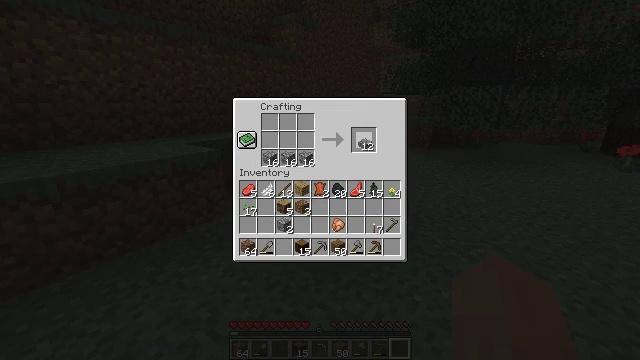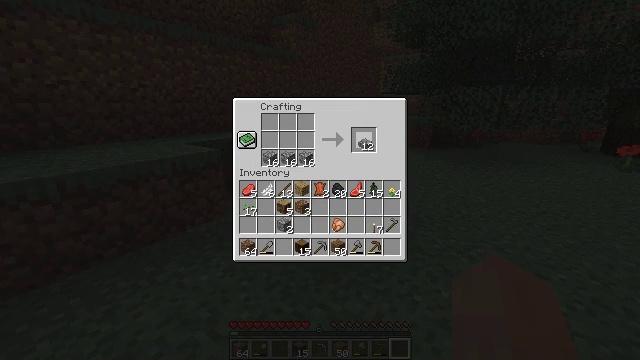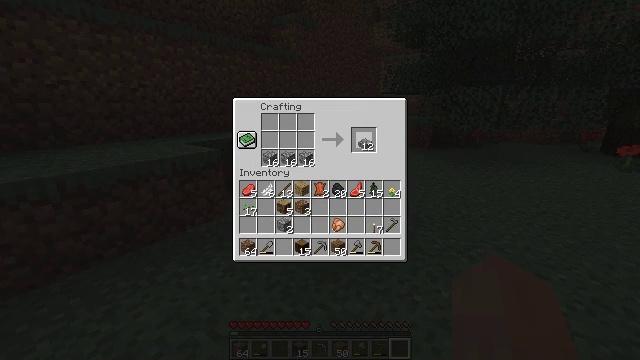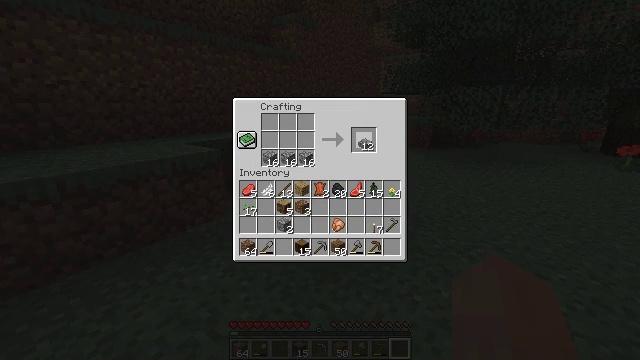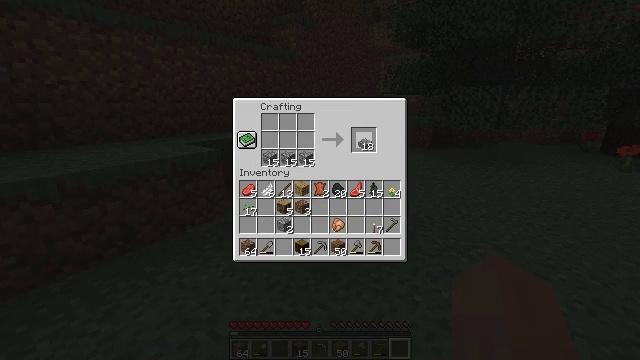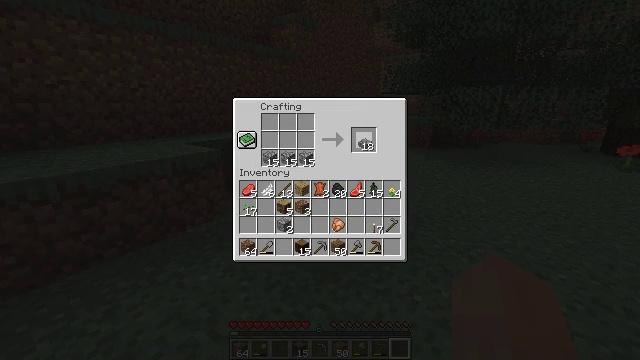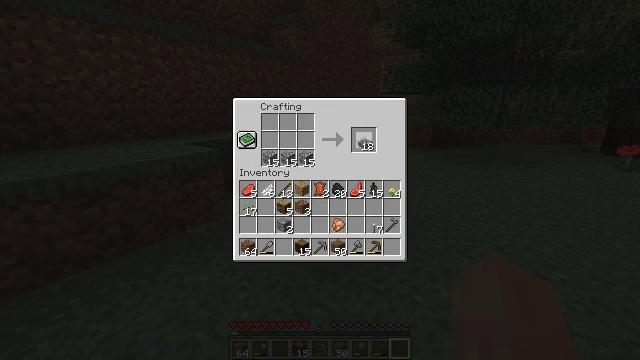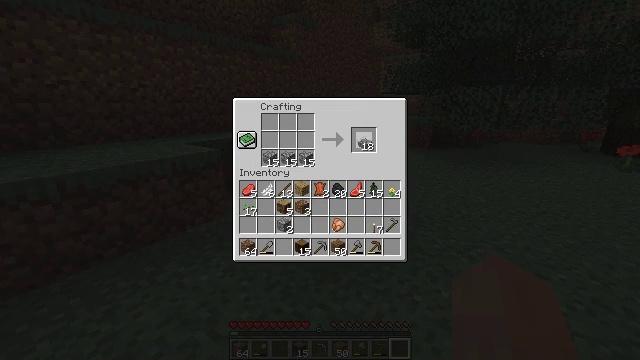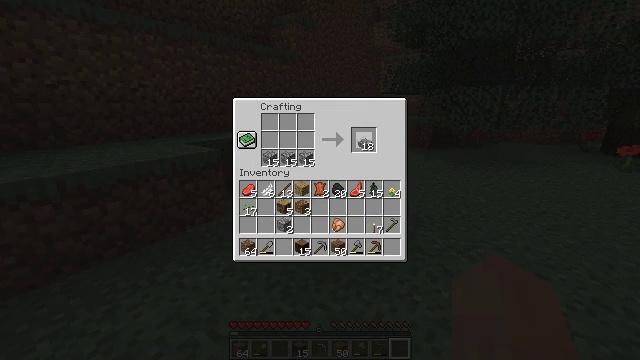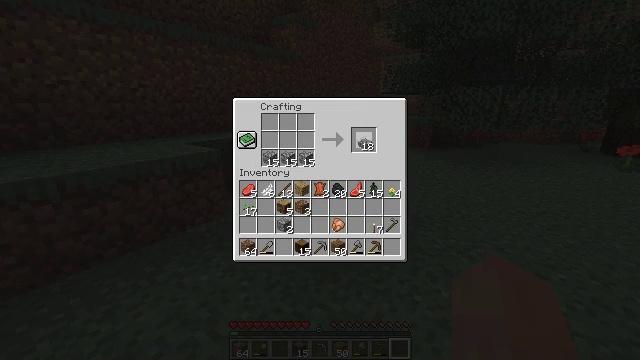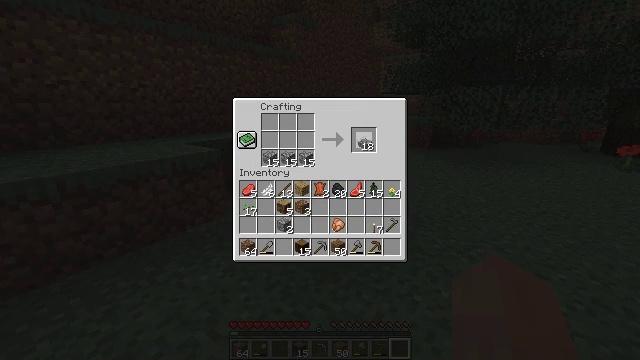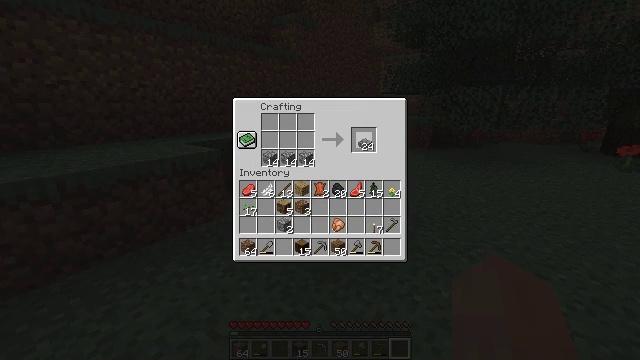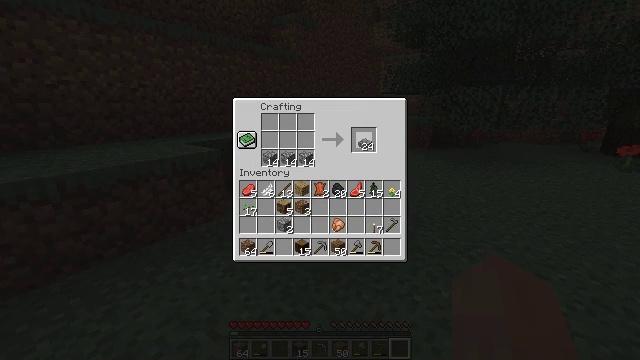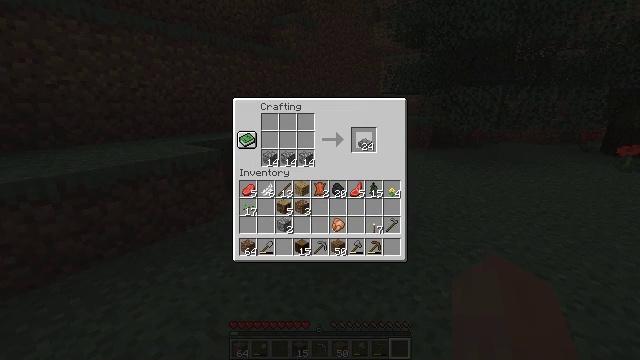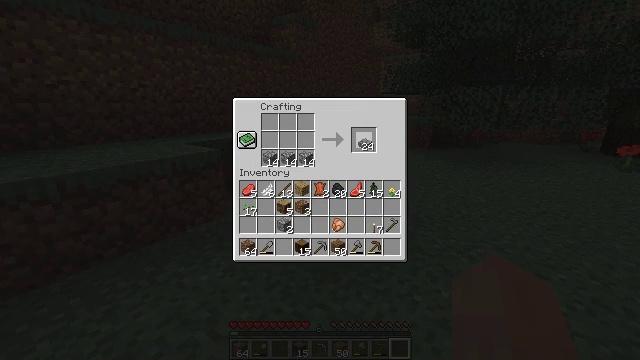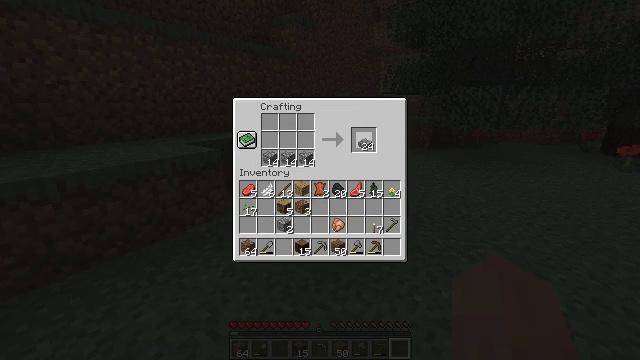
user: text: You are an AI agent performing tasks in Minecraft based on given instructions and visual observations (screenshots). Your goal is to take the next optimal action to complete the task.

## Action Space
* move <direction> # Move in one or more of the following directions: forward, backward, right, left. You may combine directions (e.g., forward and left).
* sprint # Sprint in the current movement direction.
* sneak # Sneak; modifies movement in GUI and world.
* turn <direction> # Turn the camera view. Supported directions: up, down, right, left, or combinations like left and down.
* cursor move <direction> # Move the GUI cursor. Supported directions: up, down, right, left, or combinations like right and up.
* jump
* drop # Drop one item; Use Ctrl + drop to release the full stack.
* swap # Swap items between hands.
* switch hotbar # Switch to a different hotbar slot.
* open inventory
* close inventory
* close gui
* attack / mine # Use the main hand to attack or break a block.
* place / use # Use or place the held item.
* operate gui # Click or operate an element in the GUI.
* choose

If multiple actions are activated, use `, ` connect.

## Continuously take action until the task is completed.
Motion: motion action
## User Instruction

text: Make a cobblestone slab using the crafting table.
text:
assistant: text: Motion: no_op
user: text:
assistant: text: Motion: operate gui
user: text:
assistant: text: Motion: operate gui
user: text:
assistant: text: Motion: no_op
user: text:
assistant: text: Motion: operate gui
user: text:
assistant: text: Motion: operate gui
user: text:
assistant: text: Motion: operate gui
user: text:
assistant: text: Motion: operate gui
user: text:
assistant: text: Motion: operate gui
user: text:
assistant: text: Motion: operate gui
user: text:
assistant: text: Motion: no_op
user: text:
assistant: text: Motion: no_op
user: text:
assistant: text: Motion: no_op
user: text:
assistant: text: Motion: no_op
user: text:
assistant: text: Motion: no_op
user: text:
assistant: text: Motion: no_op
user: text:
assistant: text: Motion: no_op
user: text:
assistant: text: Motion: no_op
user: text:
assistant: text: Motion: operate gui
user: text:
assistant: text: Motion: operate gui
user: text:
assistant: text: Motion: operate gui
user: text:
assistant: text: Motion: no_op
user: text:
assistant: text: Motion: no_op
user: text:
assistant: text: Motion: no_op
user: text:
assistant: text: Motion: no_op
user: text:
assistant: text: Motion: no_op
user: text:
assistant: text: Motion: no_op
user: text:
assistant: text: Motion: no_op
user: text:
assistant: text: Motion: no_op
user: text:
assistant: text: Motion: no_op